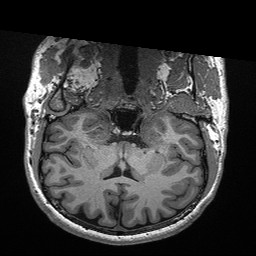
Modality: T1w
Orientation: sagittal
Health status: healthy
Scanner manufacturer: siemens
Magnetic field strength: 3 T
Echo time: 0.00298 s